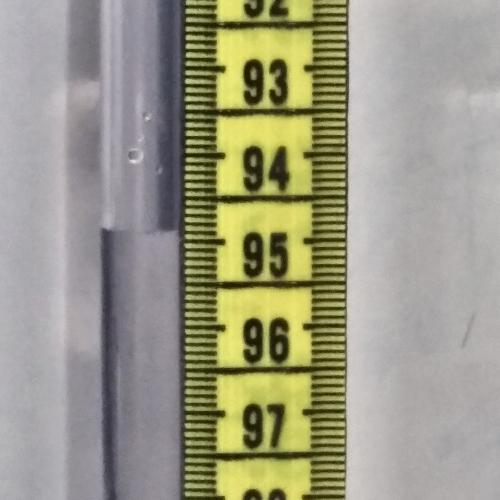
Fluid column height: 94.9 cm